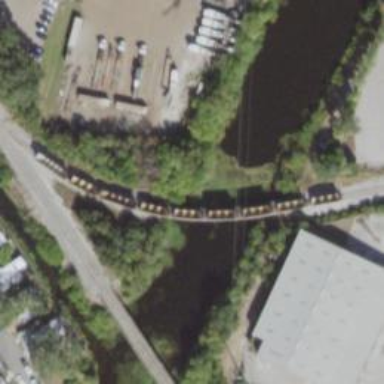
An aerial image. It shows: Bridge for railway spur.